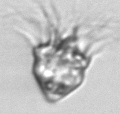
Label: Strombidium_morphotype1